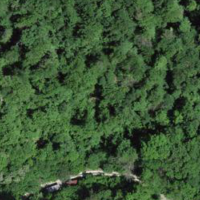
EUNIS habitat code: 41
Species observed at this site:
Melittis melissophyllum